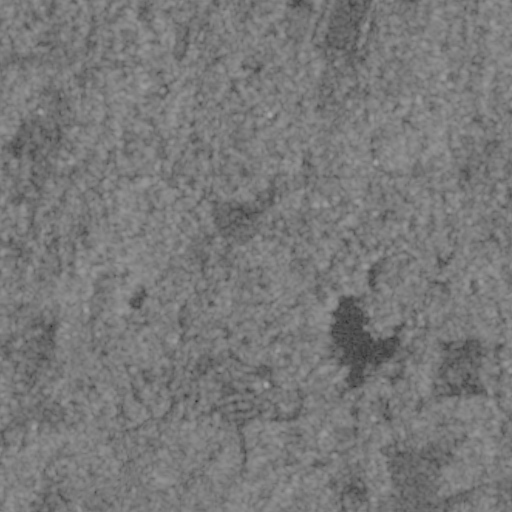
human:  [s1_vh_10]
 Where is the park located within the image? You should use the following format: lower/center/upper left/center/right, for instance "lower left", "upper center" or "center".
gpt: The park is located in the lower of the image.
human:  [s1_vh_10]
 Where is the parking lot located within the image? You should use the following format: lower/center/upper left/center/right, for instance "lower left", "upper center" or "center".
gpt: The parking lot is located in the lower right of the image.
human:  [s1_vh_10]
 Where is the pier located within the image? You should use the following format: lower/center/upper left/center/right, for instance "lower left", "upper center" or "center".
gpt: The pier is located in the lower right of the image.
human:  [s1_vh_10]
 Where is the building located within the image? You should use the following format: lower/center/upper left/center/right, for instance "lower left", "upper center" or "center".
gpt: There is no building in the image.

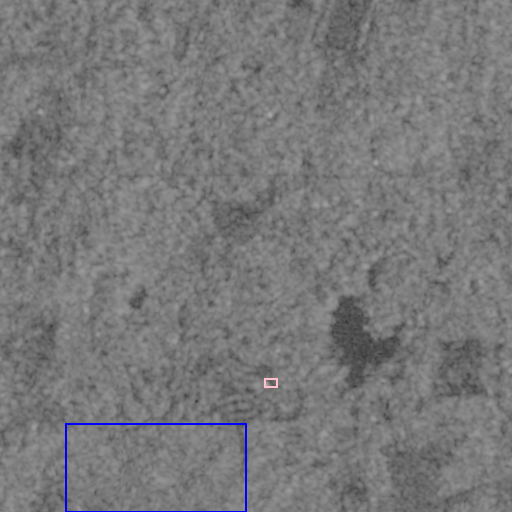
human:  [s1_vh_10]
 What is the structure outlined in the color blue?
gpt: The structure outlined in blue is a park.
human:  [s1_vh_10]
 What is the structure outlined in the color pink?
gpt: The structure outlined in pink is a parking lot.
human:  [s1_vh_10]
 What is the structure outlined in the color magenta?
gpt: There is no magenta outline.